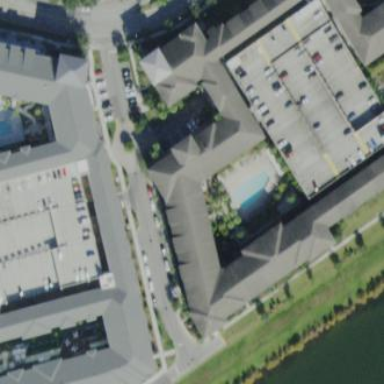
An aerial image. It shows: Multi-storey parking building.